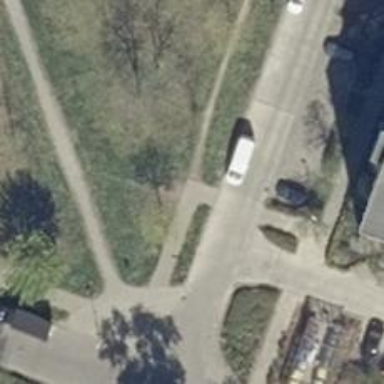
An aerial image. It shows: Sidewalk along the footway.